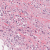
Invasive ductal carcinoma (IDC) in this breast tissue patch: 1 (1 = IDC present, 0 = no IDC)